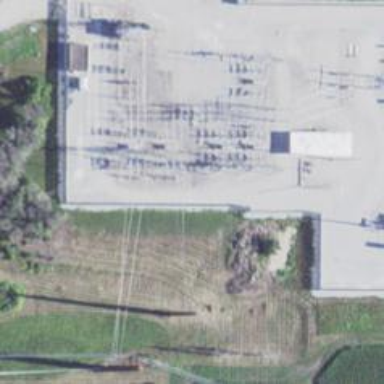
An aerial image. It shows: Switch used for power control.